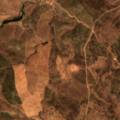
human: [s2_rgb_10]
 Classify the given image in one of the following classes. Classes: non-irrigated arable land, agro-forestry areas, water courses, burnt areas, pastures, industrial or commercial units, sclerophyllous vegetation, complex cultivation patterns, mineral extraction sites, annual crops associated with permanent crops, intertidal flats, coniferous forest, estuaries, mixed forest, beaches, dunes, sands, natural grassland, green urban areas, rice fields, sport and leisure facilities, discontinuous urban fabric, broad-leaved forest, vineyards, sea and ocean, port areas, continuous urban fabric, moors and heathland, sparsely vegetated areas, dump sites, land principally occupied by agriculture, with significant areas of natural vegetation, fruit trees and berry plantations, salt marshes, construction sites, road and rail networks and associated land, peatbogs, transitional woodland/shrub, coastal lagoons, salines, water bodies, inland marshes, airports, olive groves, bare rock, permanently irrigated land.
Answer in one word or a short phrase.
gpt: non-irrigated arable land, land principally occupied by agriculture, with significant areas of natural vegetation, transitional woodland/shrub